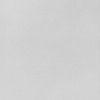
Label: dusty